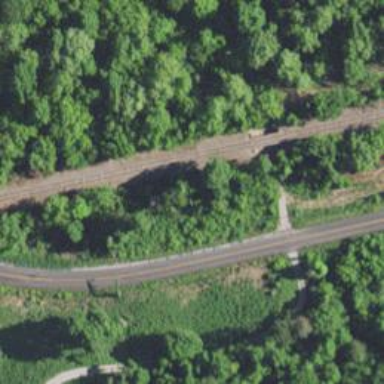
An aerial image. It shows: Railway bridge.